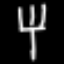
Label: fork